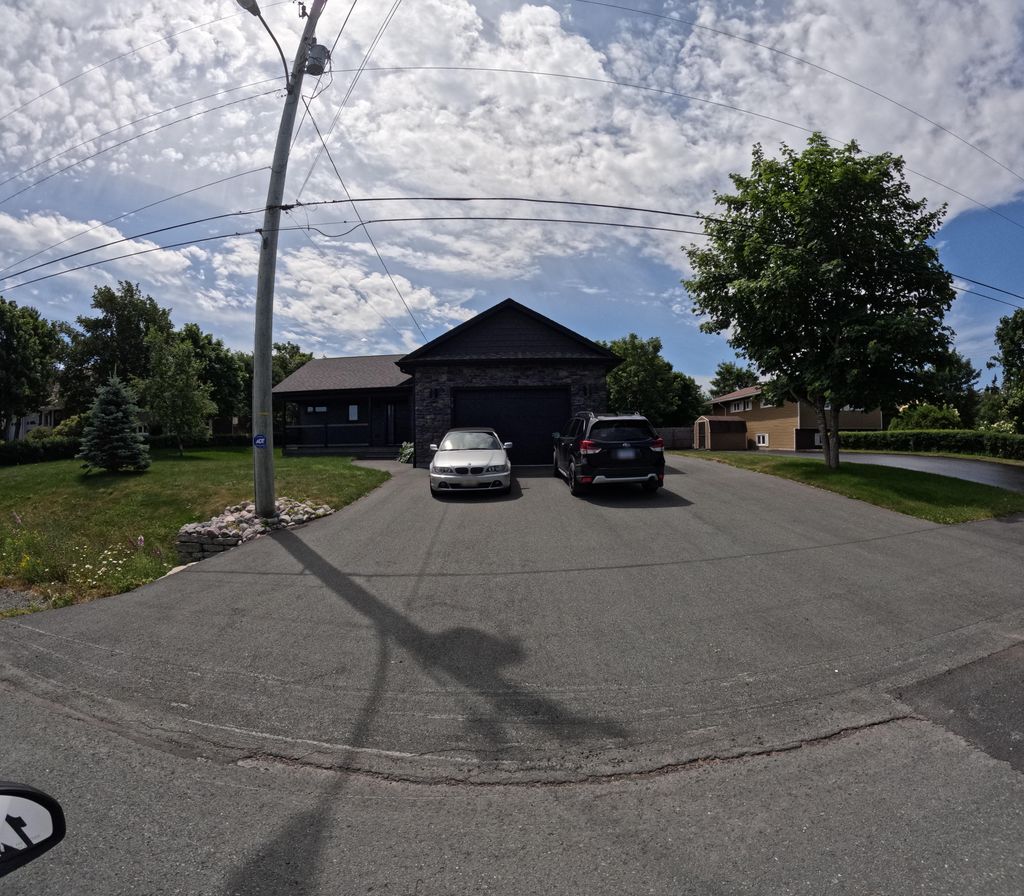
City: st_johns